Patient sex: M
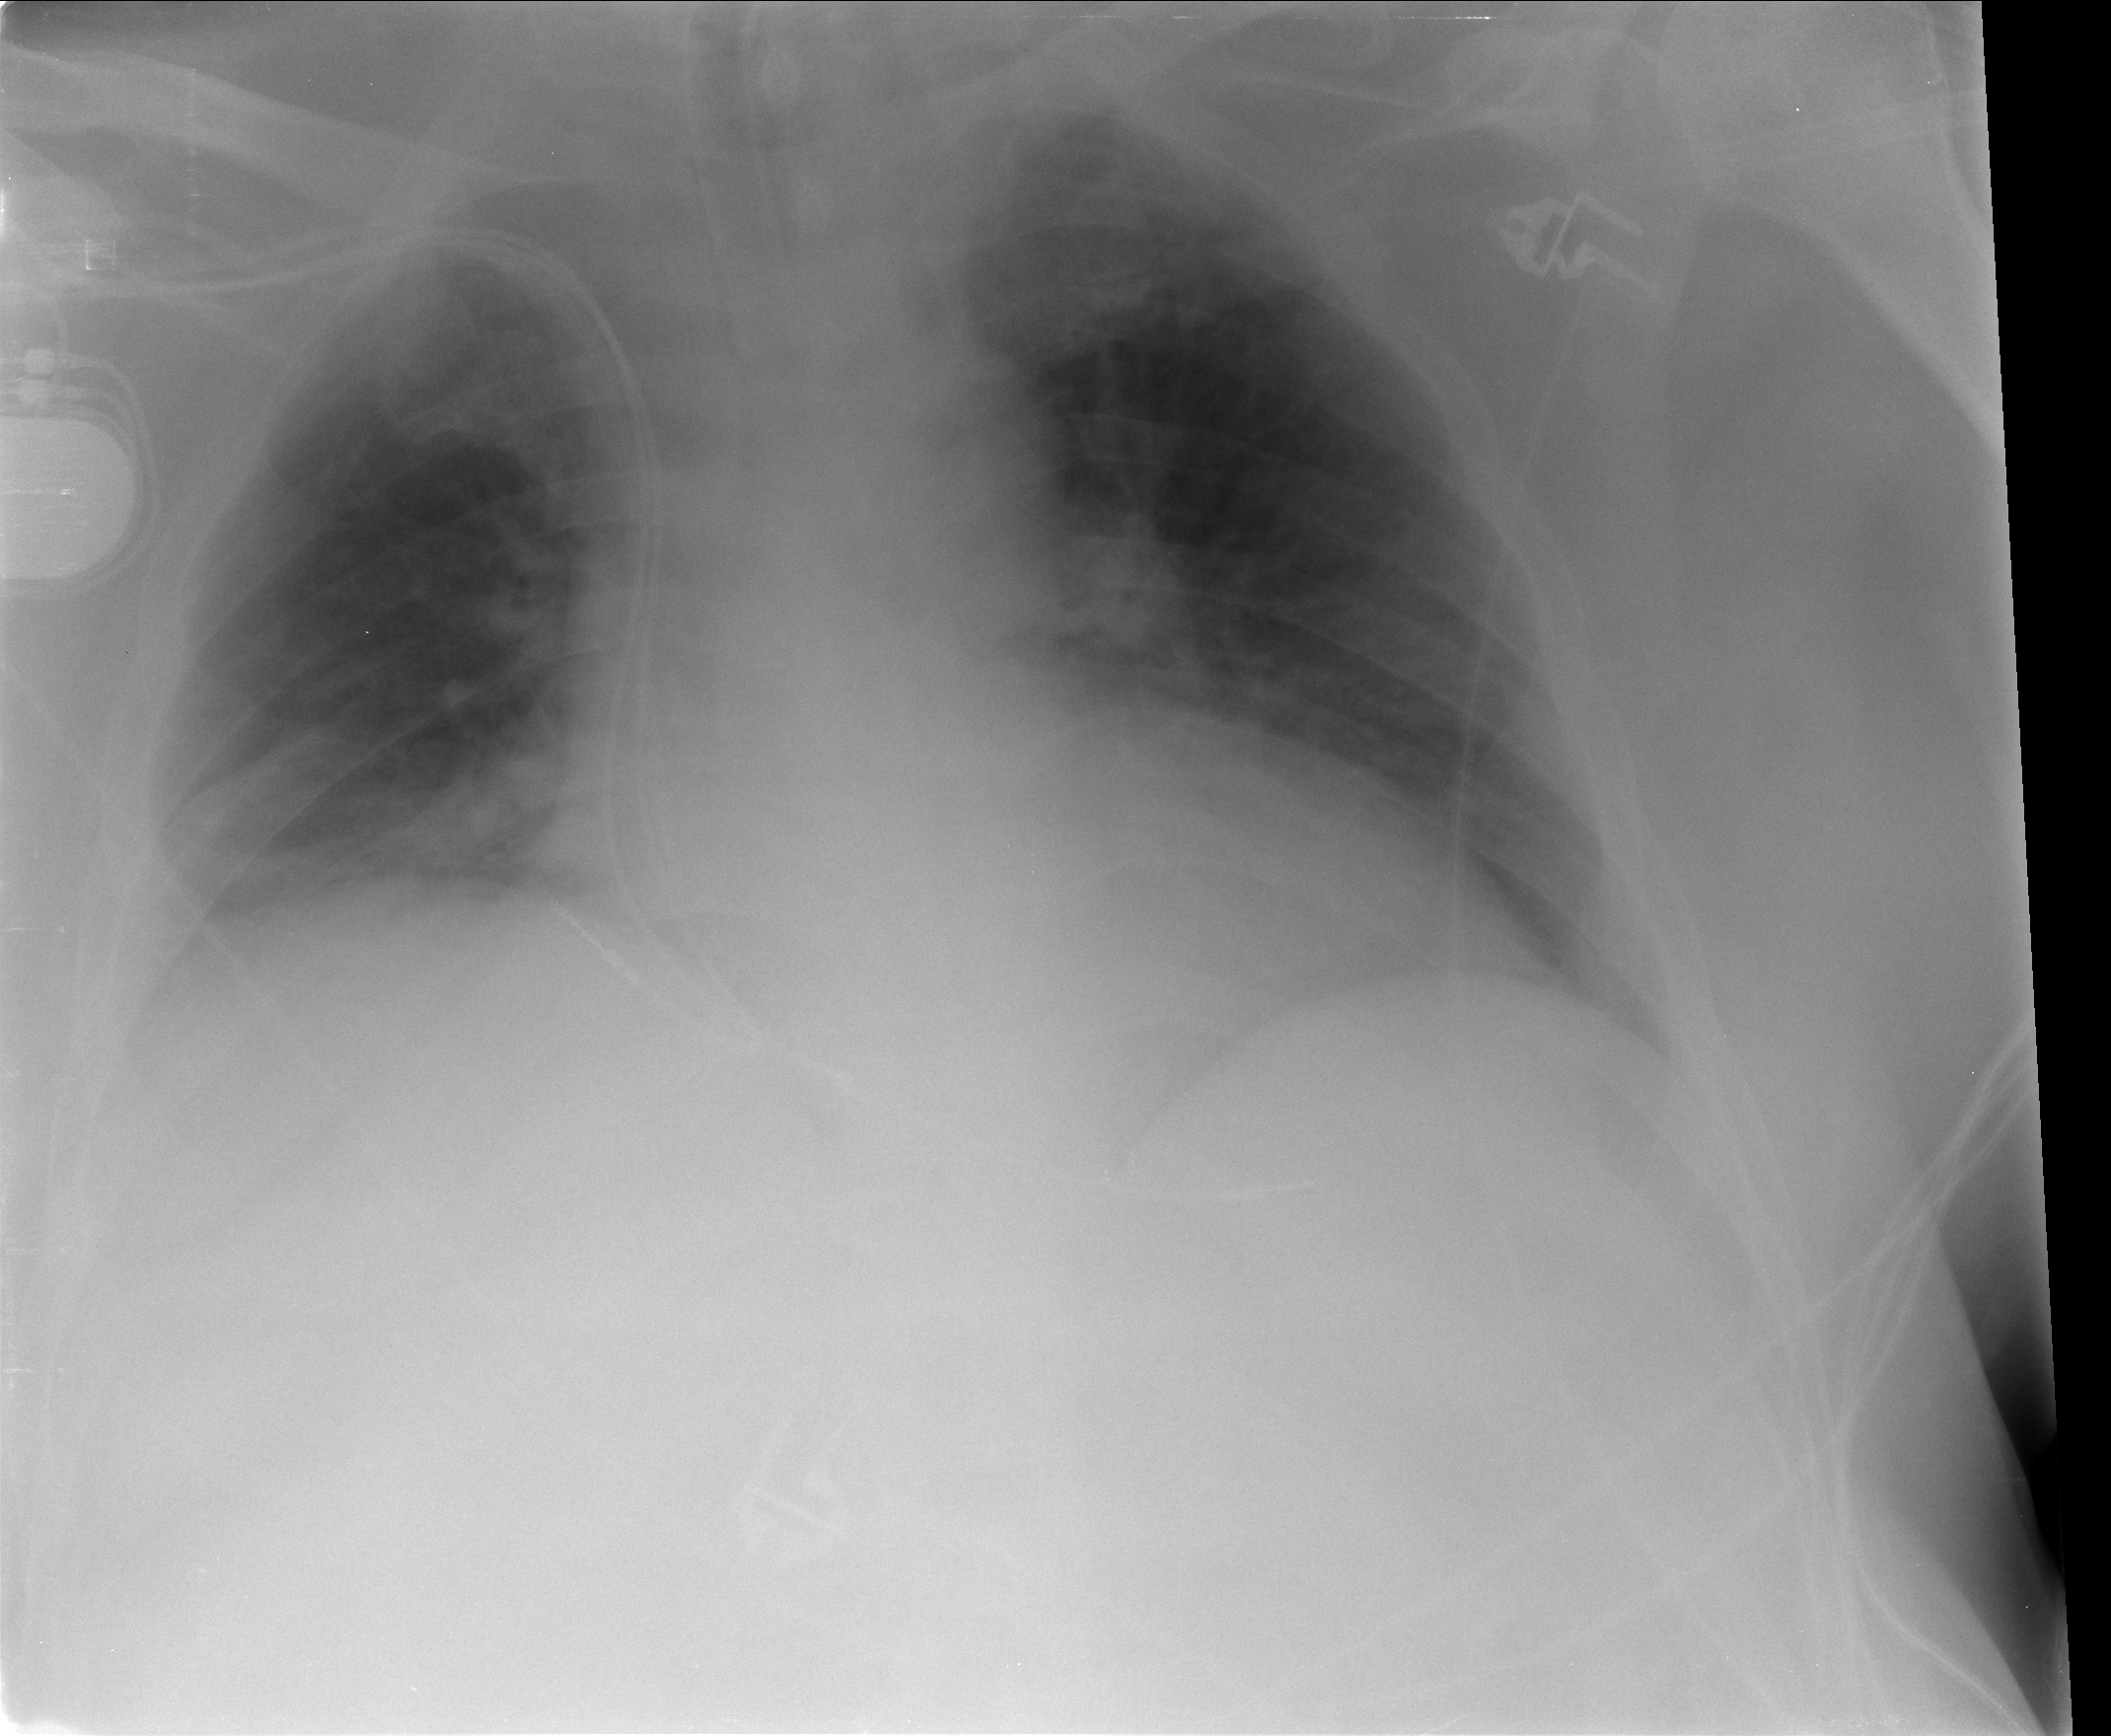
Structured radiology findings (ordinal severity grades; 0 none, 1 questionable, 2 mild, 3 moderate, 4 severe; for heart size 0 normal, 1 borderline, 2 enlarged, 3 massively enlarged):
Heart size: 2
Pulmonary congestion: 2
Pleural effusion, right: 2
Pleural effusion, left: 0
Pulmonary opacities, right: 1
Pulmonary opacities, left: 0
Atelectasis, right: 2
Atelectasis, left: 0